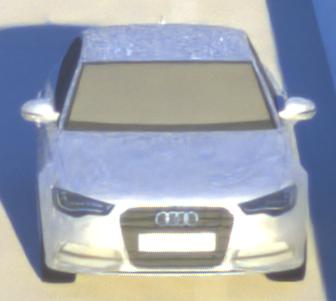
Make: Audi
Model: A6 2.0 TFSI
Detailed model: A6 (C7) Limousine
Model produced from: 2011/10
Model produced until: 2014/09
Doors: 4
Color: white
Road condition: dry road
Daytime: sunrise or sunset
Contrast: medium contrast